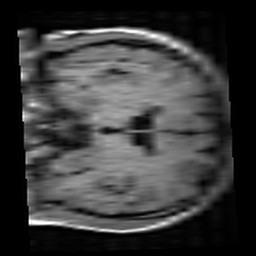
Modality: T1w
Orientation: coronal
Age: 22
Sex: female
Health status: healthy
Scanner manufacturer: siemens
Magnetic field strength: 3 T
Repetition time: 4.1 s
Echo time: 0.0085 s